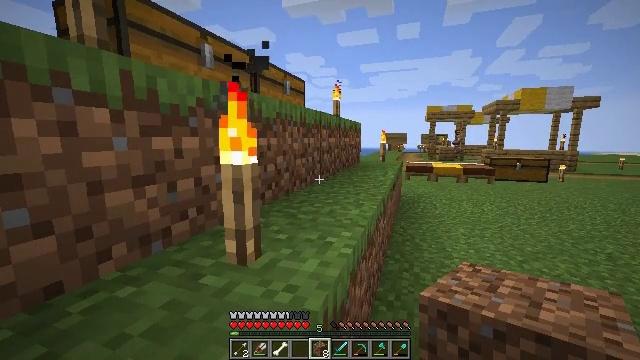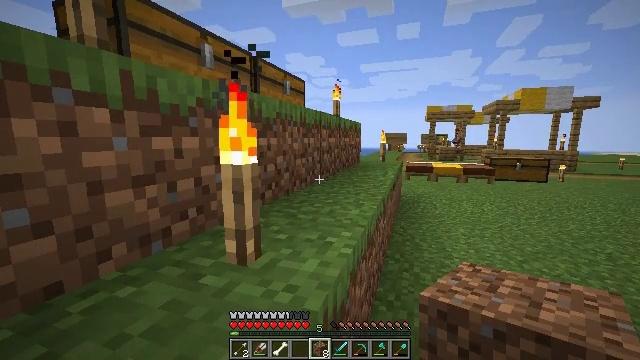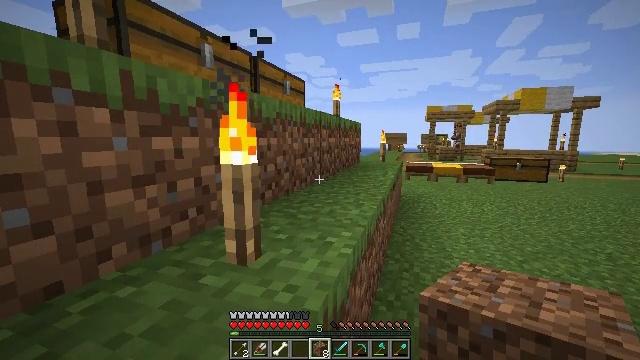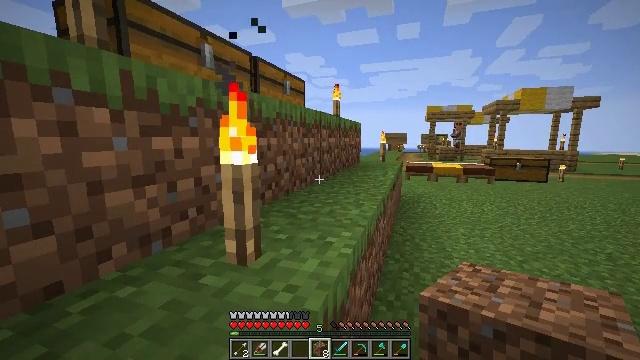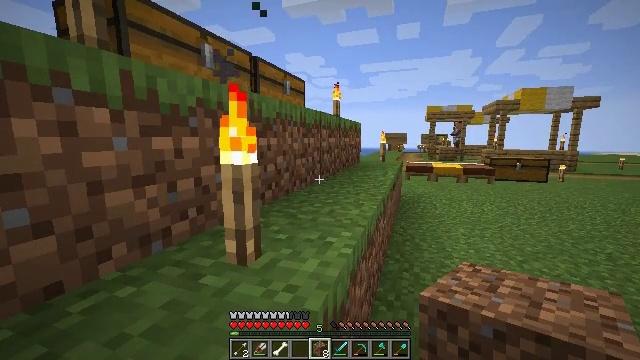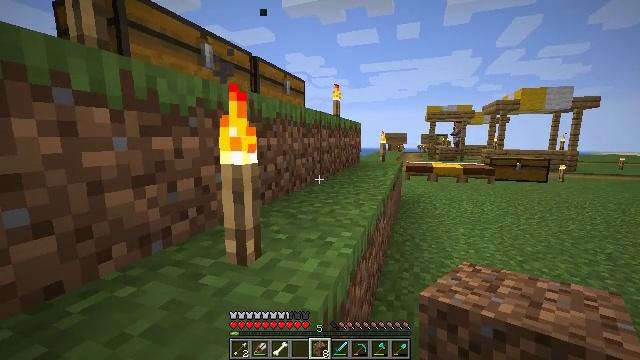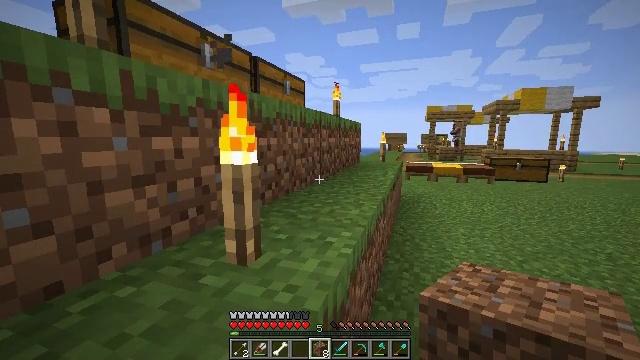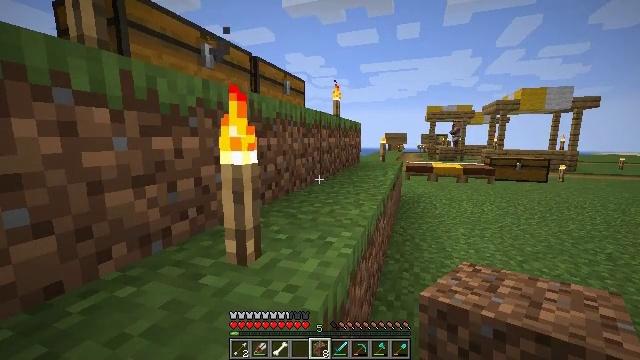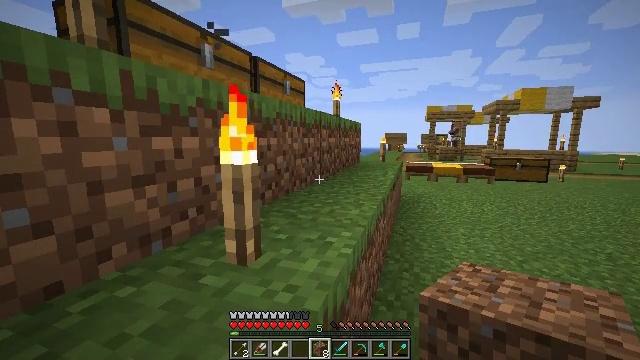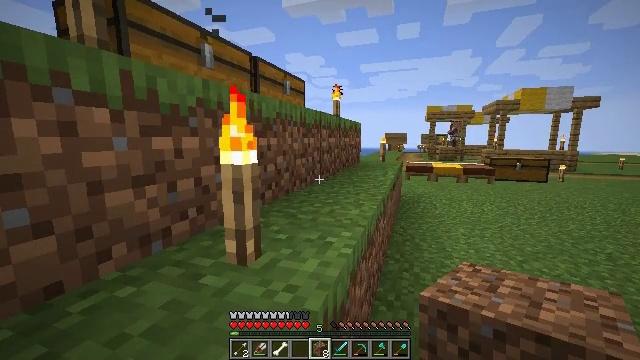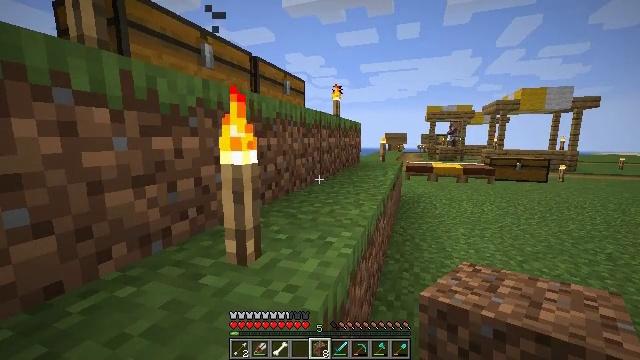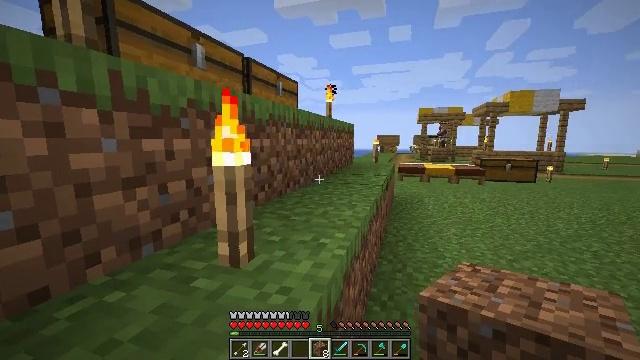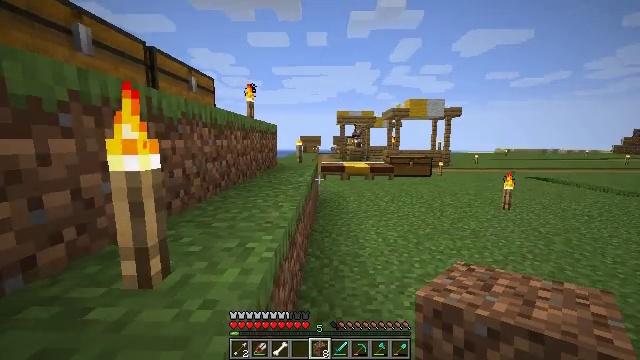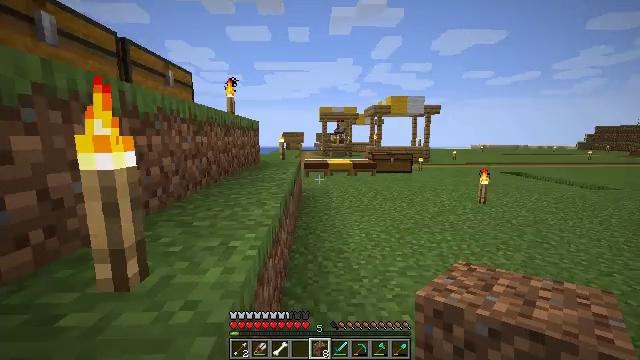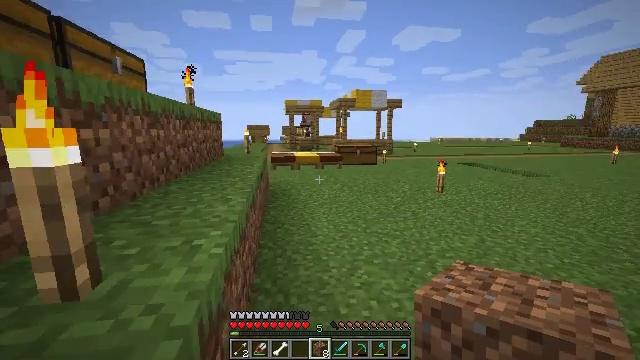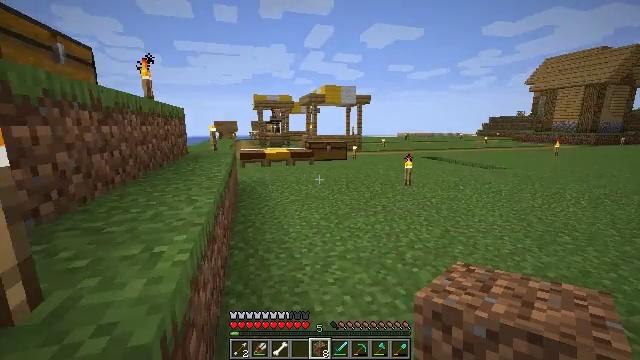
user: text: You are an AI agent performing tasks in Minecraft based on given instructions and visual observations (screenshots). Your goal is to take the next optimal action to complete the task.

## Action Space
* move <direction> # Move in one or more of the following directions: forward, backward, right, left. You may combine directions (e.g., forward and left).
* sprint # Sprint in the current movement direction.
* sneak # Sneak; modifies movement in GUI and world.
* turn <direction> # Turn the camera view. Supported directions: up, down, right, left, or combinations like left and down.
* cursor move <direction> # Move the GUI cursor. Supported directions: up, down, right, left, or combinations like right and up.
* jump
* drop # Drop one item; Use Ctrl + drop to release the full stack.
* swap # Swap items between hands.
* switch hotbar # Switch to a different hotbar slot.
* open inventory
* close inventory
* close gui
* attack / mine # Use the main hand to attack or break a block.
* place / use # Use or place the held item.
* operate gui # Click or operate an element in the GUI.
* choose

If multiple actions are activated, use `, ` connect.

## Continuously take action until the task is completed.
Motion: motion action
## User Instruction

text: Get the crafting table into the inventory.
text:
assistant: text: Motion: no_op
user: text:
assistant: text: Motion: no_op
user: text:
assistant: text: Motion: no_op
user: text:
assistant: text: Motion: no_op
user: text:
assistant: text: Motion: no_op
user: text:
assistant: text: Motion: no_op
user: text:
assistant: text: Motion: no_op
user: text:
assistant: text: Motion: no_op
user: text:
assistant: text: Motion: no_op
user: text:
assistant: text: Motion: no_op
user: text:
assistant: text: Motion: turn right
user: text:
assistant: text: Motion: turn right
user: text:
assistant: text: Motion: turn right
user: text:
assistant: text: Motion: turn right and down
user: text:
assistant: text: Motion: move forward, turn right
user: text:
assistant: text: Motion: move forward, turn right
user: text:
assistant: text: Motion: move forward
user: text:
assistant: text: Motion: move forward
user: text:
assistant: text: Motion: move forward, sprint
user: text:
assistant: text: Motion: move forward, sprint
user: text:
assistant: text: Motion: move forward, sprint
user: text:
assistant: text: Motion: move forward, sprint
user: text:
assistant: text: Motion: move forward, turn left
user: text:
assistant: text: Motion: move forward, turn left and up
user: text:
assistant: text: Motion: move forward, turn left and up
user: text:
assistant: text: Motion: move forward, turn left and up
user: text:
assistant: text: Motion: move forward, turn left
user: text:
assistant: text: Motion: move forward, turn left, jump
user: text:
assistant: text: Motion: move forward, turn left, jump
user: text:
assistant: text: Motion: move forward, turn left and down, jump